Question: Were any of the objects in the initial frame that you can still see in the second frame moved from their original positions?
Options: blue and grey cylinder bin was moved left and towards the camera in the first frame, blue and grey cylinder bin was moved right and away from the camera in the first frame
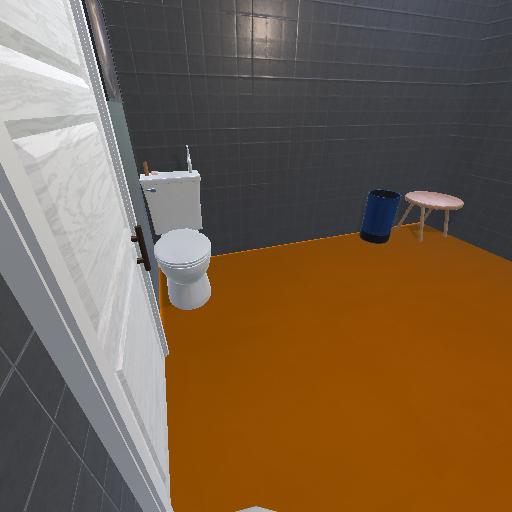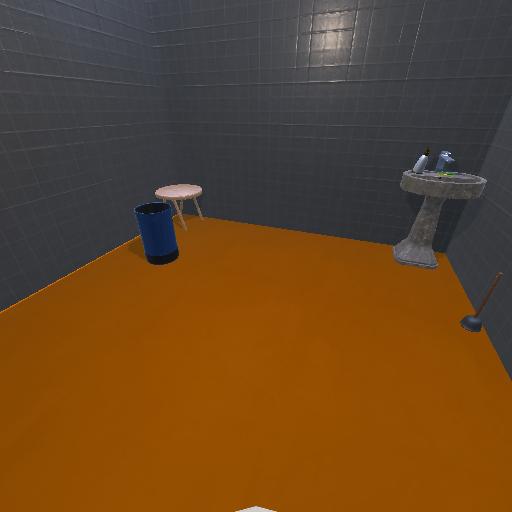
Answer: blue and grey cylinder bin was moved left and towards the camera in the first frame